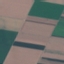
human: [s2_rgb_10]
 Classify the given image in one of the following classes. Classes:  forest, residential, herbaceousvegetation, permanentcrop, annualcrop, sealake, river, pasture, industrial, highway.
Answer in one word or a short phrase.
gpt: AnnualCrop